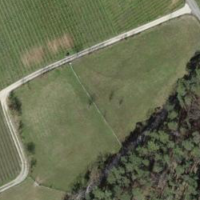
EUNIS habitat code: 52
Species observed at this site:
Melittis melissophyllum